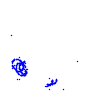
Particle: proton